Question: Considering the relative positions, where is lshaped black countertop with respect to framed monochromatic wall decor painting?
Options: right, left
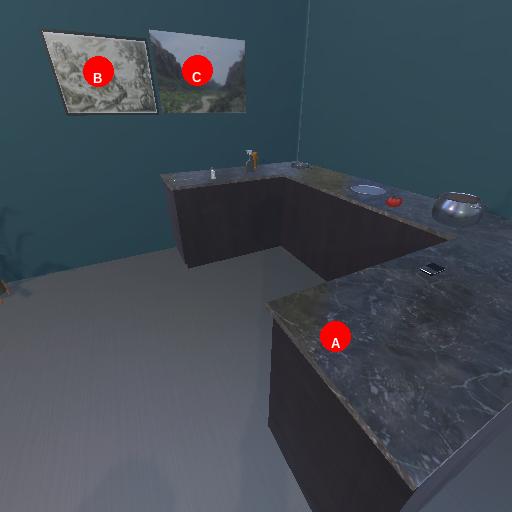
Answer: right